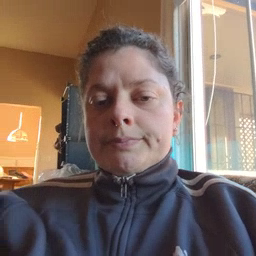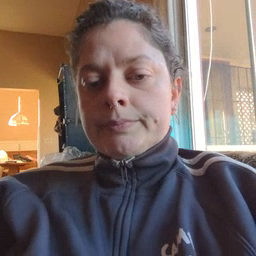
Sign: shirt